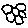
Label: flower